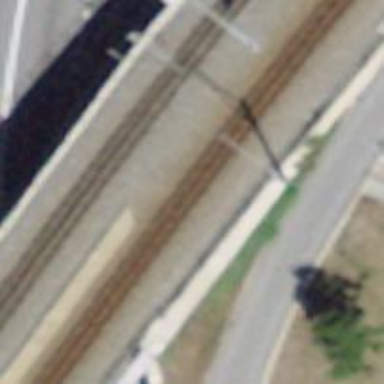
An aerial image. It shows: Narrow-gauge railway bridge with electrified contact lines over single track.